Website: crate-barrel
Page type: billing-address
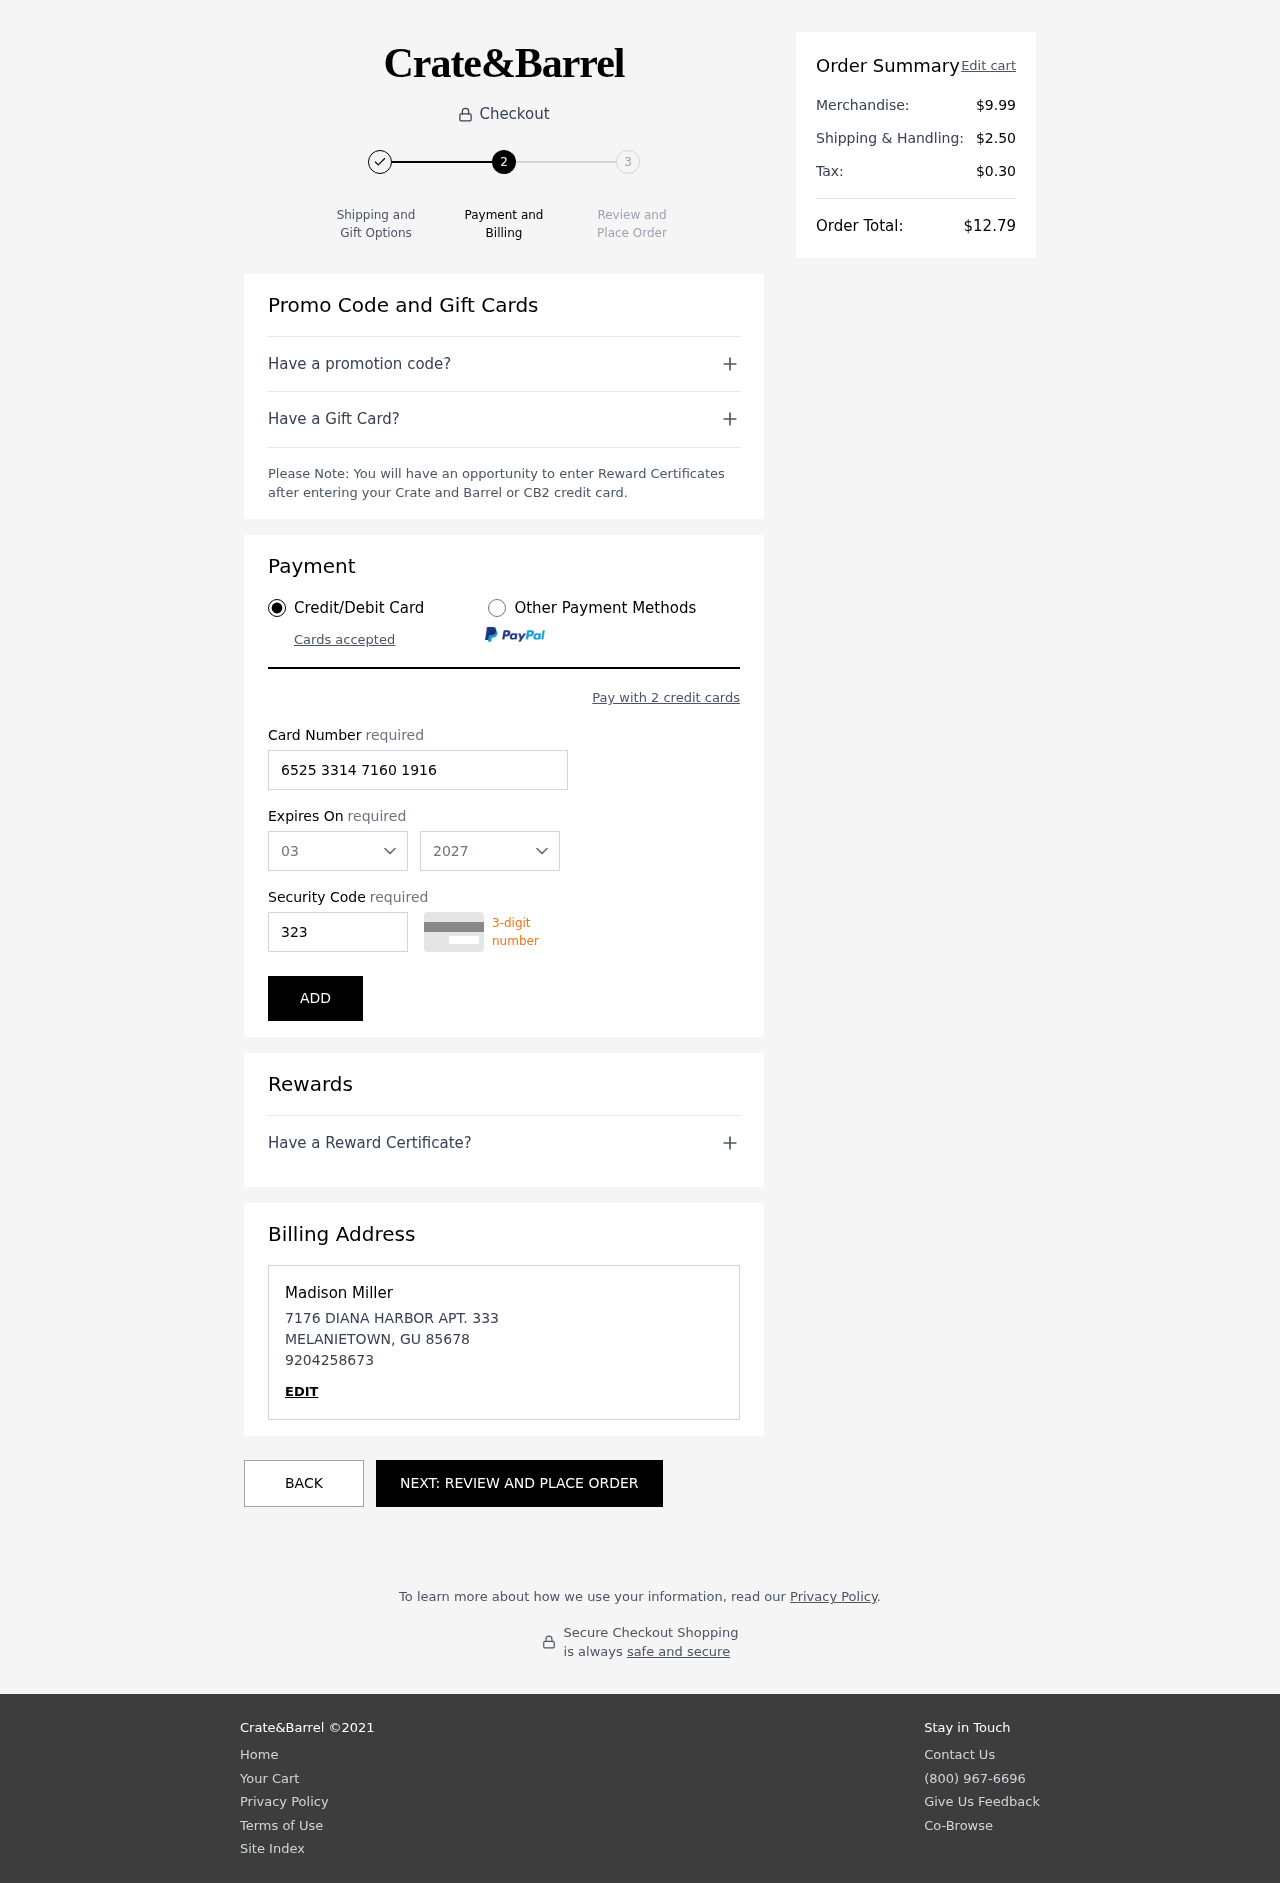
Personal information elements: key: PII_CARD_CVV
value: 323
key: PII_CARD_EXPIRY_MONTH
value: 03
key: PII_CARD_EXPIRY_YEAR
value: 27
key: PII_CARD_NUMBER
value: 6525 3314 7160 1916
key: PII_CITY
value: MELANIETOWN
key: PII_FULLNAME
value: Madison Miller
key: PII_PHONE
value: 9204258673
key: PII_POSTCODE
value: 85678
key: PII_STATE_ABBR
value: GU
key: PII_STREET
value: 7176 DIANA HARBOR APT. 333
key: PII_FIRSTNAME
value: Madison
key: PII_LASTNAME
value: Miller
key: PII_PHONE_LINE
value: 8673
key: PII_PHONE_SUFFIX
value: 8673
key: PII_STATE
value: GU
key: PII_POSTCODE_FULL
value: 85678
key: PII_PHONE2
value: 9204258673
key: PII_PHONE3
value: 9204258673
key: PII_FULLNAME2
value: Madison Miller
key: PII_FULLNAME3
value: Madison Miller
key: PII_FIRSTNAME2
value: Madison
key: PII_FIRSTNAME3
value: Madison
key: PII_LASTNAME2
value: Miller
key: PII_LASTNAME3
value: Miller
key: PII_FIRSTNAME_DERIVED
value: Madison
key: PII_LASTNAME_DERIVED
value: Miller
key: PII_PHONE_NUMERIC
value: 9204258673
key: PII_PHONE_LINE_NUMERIC
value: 8673
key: PII_PHONE_SUFFIX_NUMERIC
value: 8673
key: PII_POSTCODE_NUMERIC
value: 85678
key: PII_PHONE2_NUMERIC
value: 9204258673
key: PII_PHONE3_NUMERIC
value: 9204258673
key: PII_FULLNAME_DERIVED
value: Madison Miller
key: PII_NAME_FULL_DERIVED
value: Madison Miller
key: PII_PHONE_DIGITS
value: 9204258673
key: PII_PHONE_LAST4
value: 8673
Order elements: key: ORDER_SUBTOTAL
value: $9.99
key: ORDER_SHIPPING_COST
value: $2.50
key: ORDER_TAX
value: $0.30
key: ORDER_TOTAL
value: $12.79